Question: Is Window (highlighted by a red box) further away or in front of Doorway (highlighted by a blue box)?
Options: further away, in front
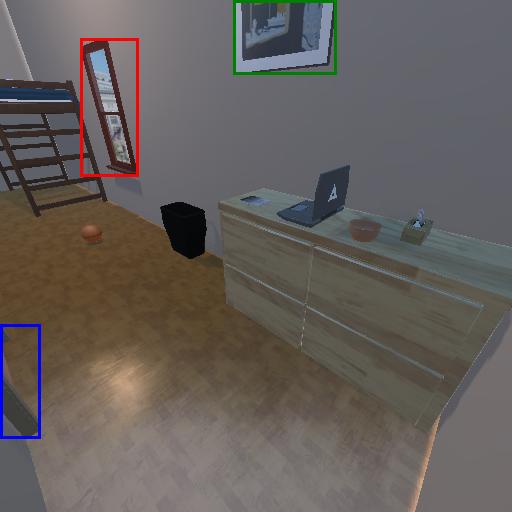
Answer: further away